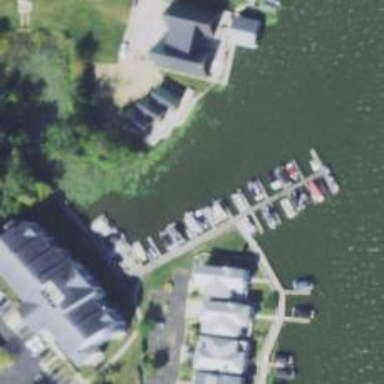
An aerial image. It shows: Marina on leisure land.